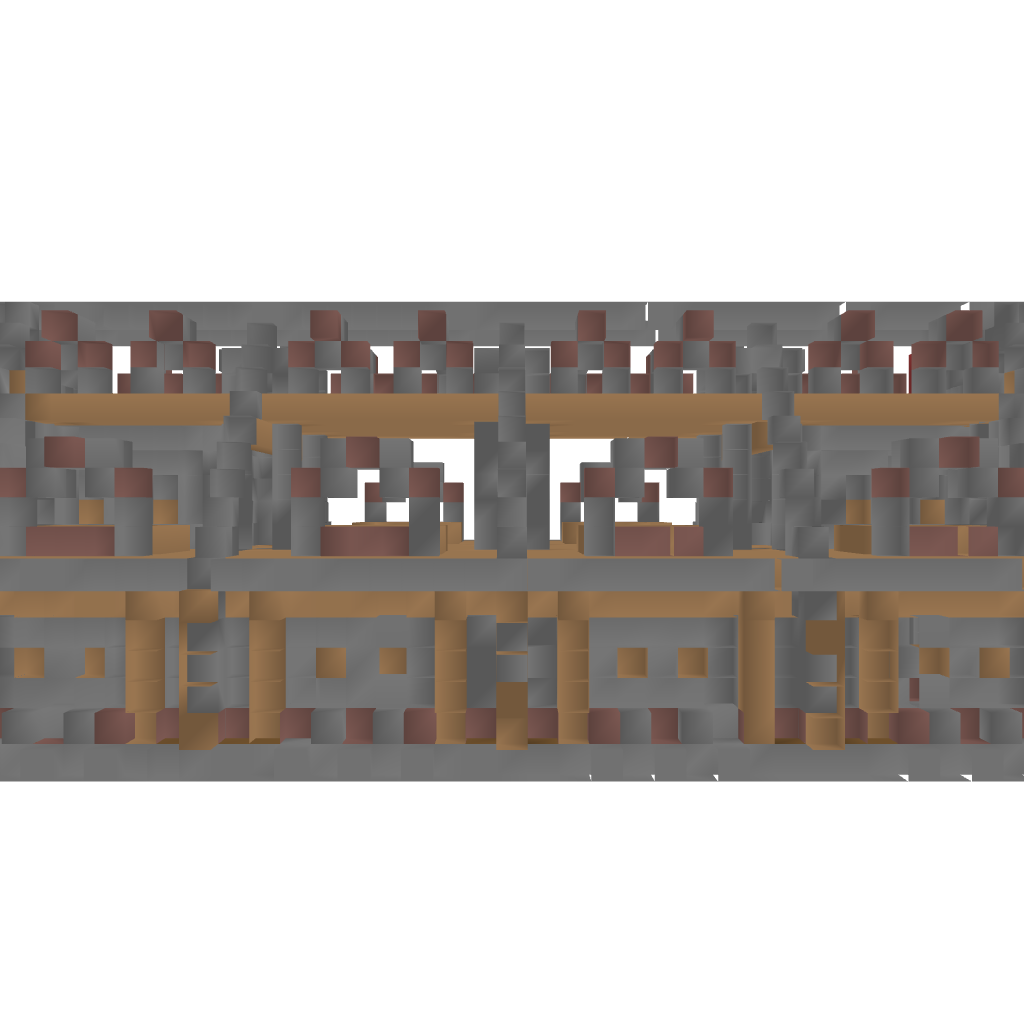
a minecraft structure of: Stable 1 bad low quality